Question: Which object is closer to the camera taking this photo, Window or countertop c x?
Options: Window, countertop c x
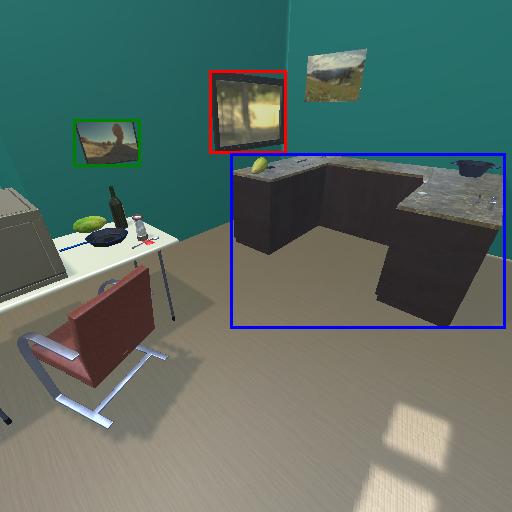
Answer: Window